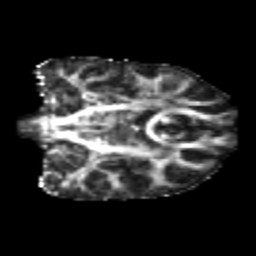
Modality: FA
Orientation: coronal
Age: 22
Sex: female
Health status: healthy
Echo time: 0.074 s